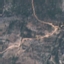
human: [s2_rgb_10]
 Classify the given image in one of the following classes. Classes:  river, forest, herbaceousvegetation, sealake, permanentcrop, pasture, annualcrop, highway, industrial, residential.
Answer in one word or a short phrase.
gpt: HerbaceousVegetation